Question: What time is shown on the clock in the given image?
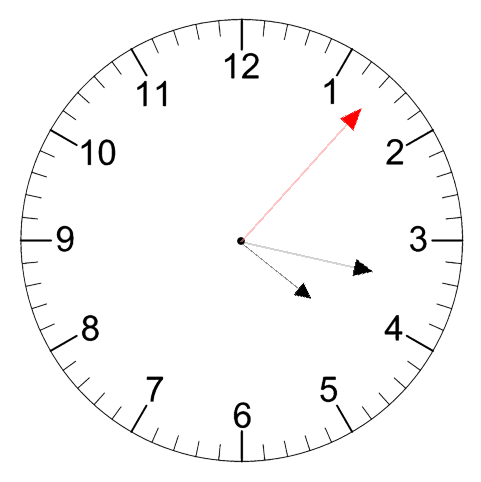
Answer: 04:17:07